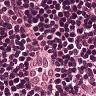
Metastatic tissue present: no